Field crop: tomato
Growth stage: 1
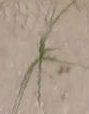
Species: cyperus